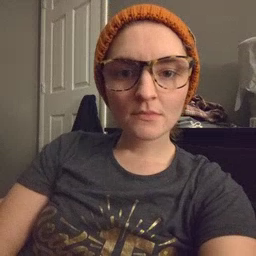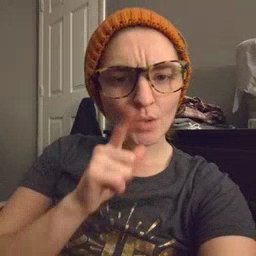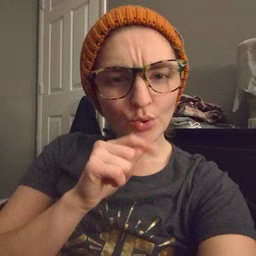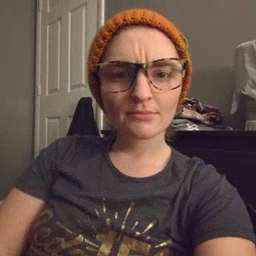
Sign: who